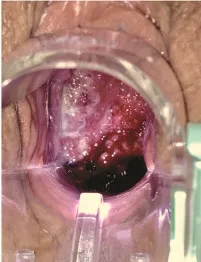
(D) Patient B, tumor identified and biopsied 3-4 weeks after completion of chemo-radiation for stage 3B squamous cell cancer of the cervix, pelvic exam, PET/CT, and biopsies confirmed radiation-refractory, recurrent disease.
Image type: medical_photograph (other_medical_photograph)